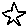
Label: star